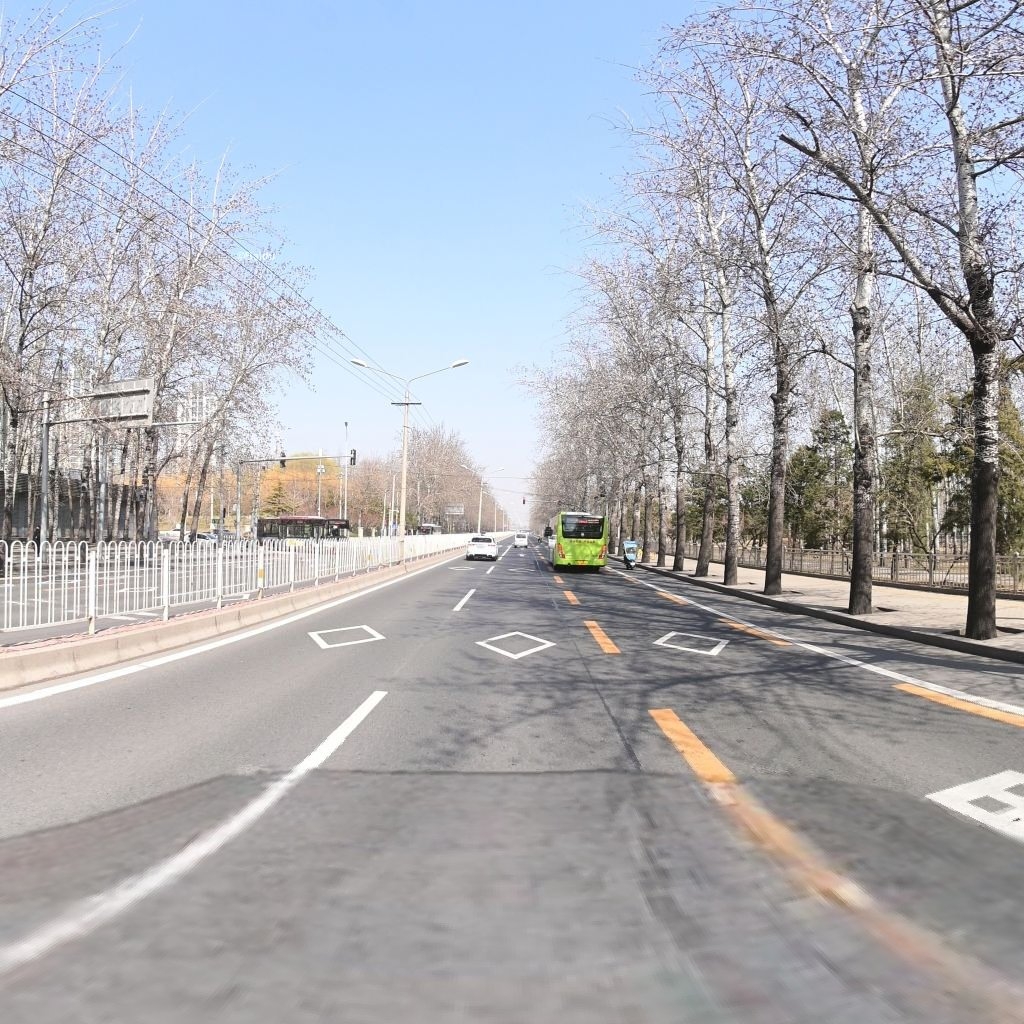
Region: Chaoyang
Road damage annotations: longitudinal patch